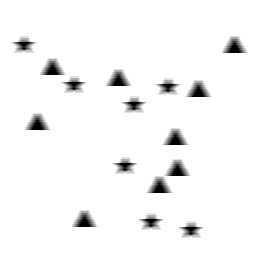
Squares: 0
Triangles: 9
Stars: 7
Total shapes: 16